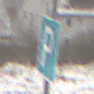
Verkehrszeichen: Parken
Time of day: Midday
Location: Outdoor (Nature)
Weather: Overcast
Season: Winter
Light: Natural